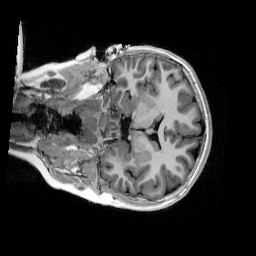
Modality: UNIT1_denoised
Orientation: coronal
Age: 10
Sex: female
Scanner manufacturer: siemens
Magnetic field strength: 3 T
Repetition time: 4 s
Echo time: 0.00303 s